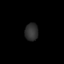
Tissue: skin
Cell type: T cells
Senescence score: 0.7495
Nuclear area (px): 230
Mean DAPI intensity: 46.8